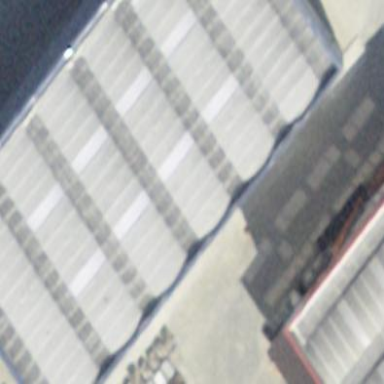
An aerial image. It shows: Industrial building.